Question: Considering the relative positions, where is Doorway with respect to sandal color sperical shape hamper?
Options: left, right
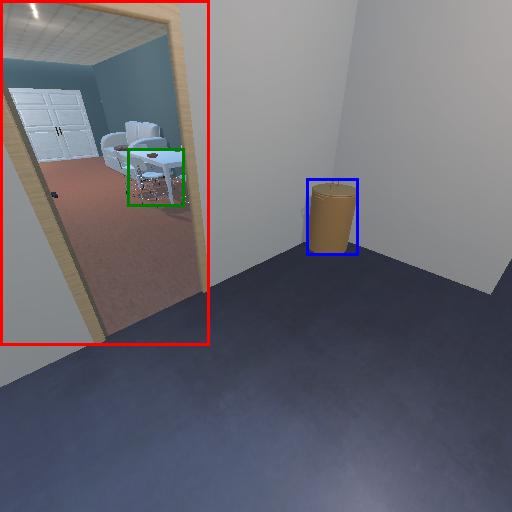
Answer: left